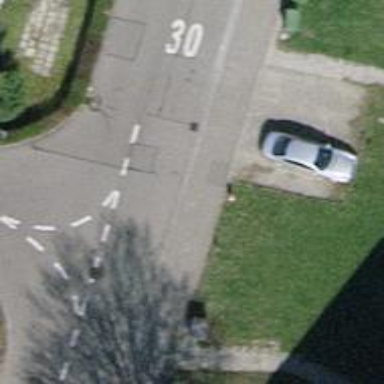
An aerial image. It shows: Parking area with surface.